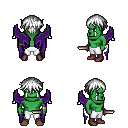
a pixel art fantasy rpg character, male body template, orc, green skin, purple wings, white pants, white short bangs hairstyle, bracelets, maroon shoes, dagger, four views (front, back, left, right), 2x2 character sprite sheet, small pixel art, hard edges, no anti-aliasing